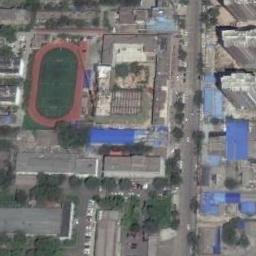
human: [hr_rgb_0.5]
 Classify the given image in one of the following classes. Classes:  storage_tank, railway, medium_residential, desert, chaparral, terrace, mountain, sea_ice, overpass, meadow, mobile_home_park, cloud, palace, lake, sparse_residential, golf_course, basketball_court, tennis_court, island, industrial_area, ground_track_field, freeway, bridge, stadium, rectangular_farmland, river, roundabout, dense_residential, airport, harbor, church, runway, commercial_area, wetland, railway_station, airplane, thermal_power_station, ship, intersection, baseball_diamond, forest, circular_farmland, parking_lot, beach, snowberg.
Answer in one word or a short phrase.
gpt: ground_track_field